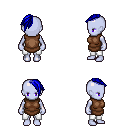
a pixel art fantasy rpg character, female body template, dark elf, purple skin, brown tunic, white pants, blue long mohawk hairstyle, four views (front, back, left, right), 2x2 character sprite sheet, small pixel art, hard edges, no anti-aliasing